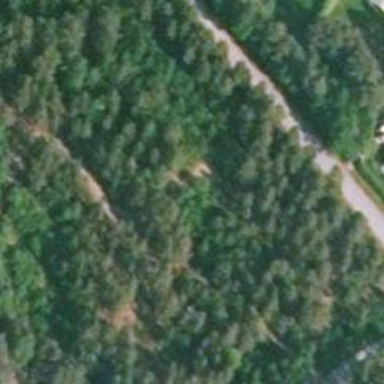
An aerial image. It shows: Path.